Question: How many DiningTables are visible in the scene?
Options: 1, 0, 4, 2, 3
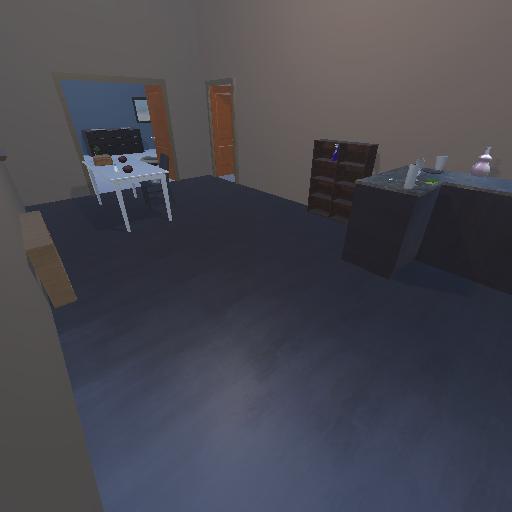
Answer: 1